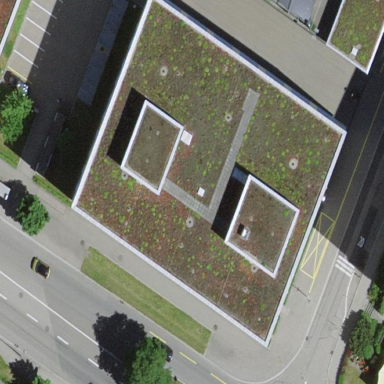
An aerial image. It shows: Office building.